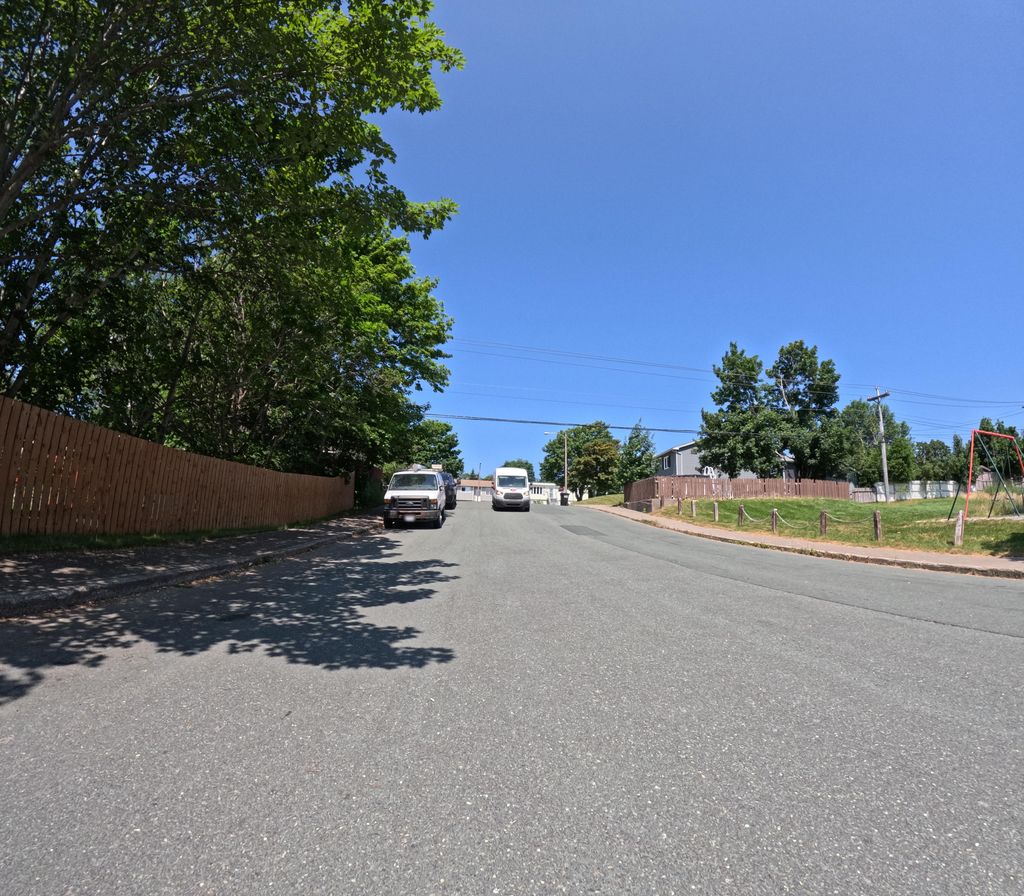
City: st_johns